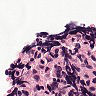
Metastatic tissue present: yes